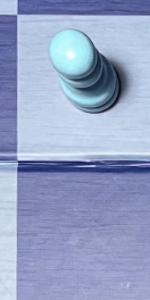
Label: Empty